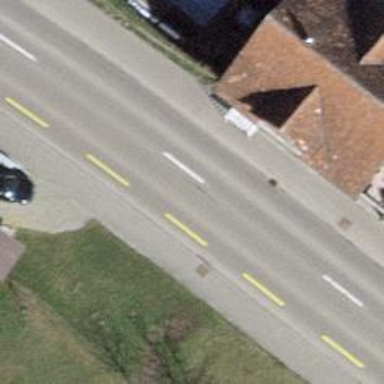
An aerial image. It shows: Tertiary road with asphalt surface. The road has cycle lane on the left side.